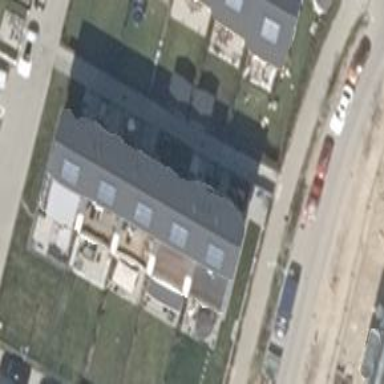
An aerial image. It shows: Terrace-style building with gabled roof.